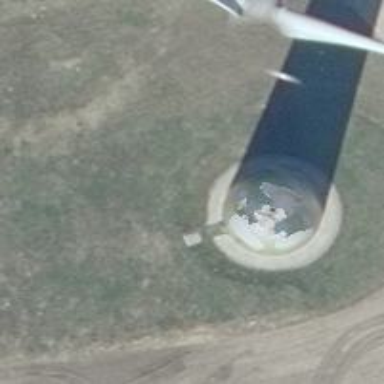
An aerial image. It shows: Wind generator powered by horizontal axis wind turbine.